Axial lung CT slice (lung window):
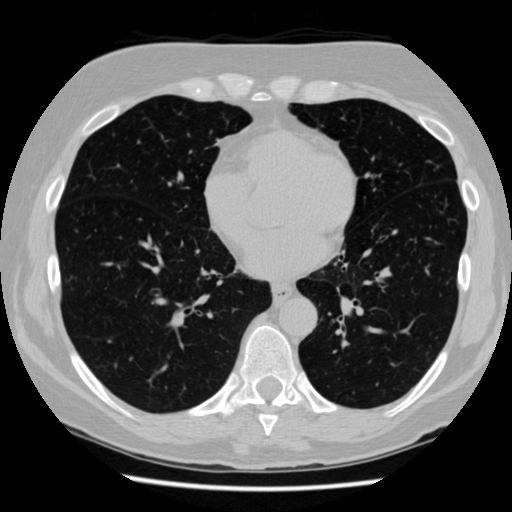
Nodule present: no